Question: I'm trying to make a good header with a repeating image but for some reason there is white space around it. I have tried many ways to remove it as you will see in my css but I cant figure it out.
My index file is basically just the Div Class Header.
CSS
'''
.header{
position:relative;
width:100%;
height: 478px;
float:left;
background:url(../images/headBg.png) repeat-x;
padding: 0;
margin: 0;
outline: none;
border: 0;
overflow-x: hidden;
}
'''
This is what I'm seeing.

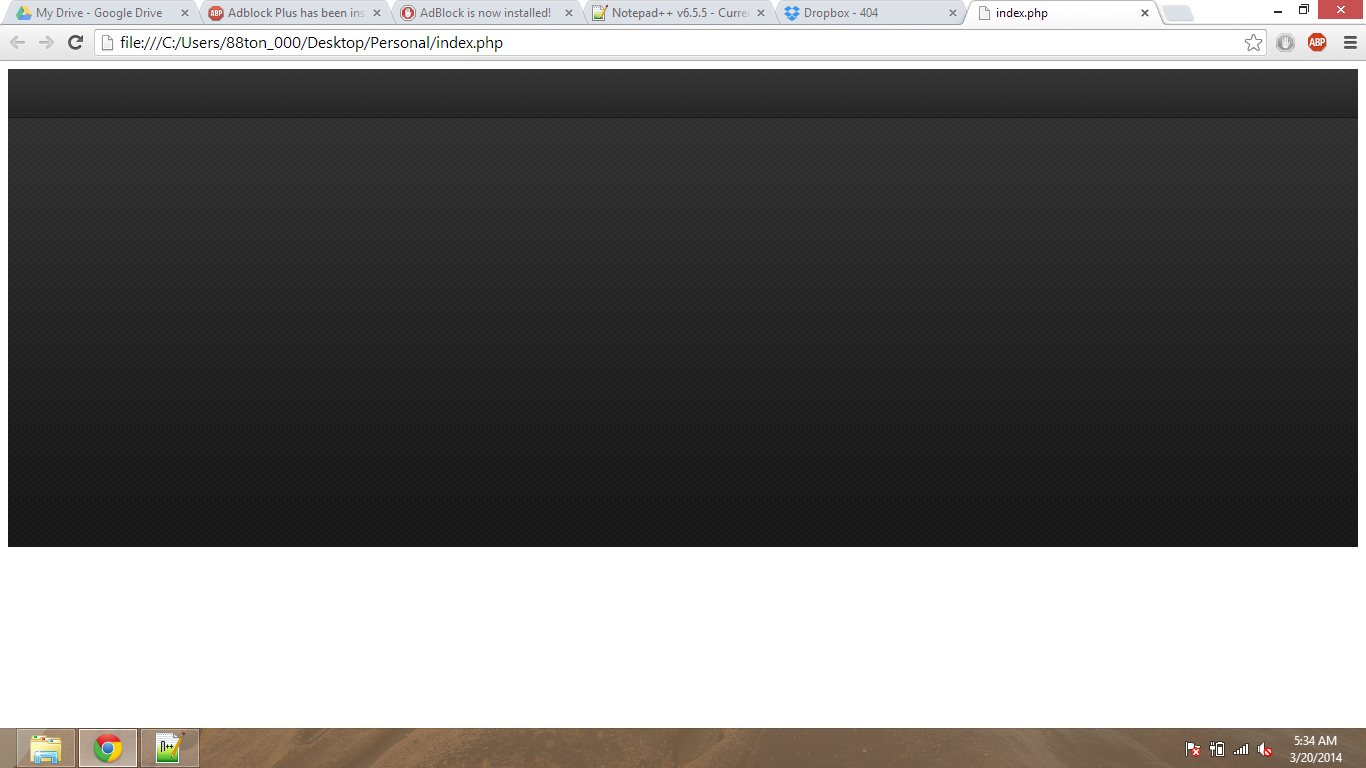
Answer: The white space is the default padding around a HTML page. Remove it by adding this to your CSS:
'''
html, body {
padding: 0;
margin: 0;
}
'''
<URL>
<URL>